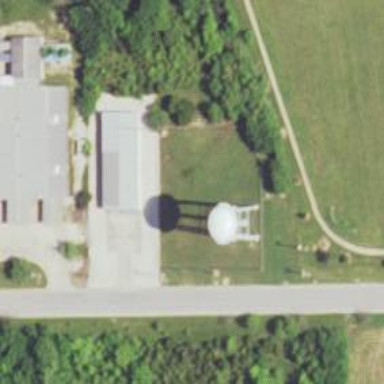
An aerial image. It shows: Water tower that is man-made.